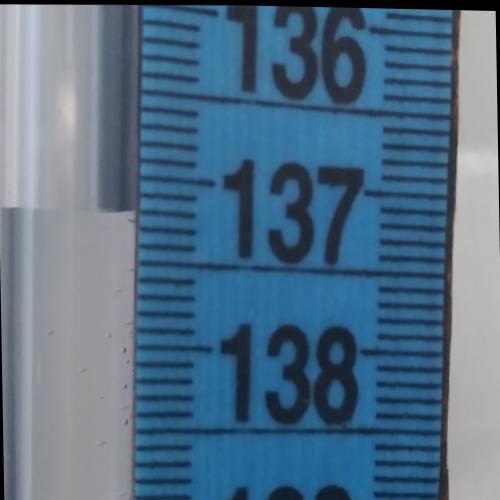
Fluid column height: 137.2 cm